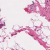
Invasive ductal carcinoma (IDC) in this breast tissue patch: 0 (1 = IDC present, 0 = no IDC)